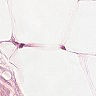
Metastatic tissue present: no